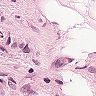
Metastatic tissue present: yes